Interaction volume radius: 10 \u00c5
Interaction volume height: 15 \u00c5
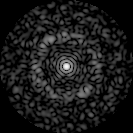
Disorder parameter: 0.8218